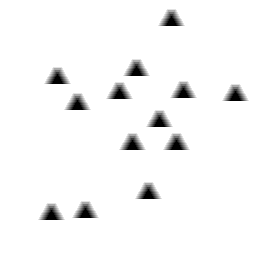
Squares: 0
Triangles: 13
Stars: 0
Total shapes: 13